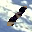
Label: 1